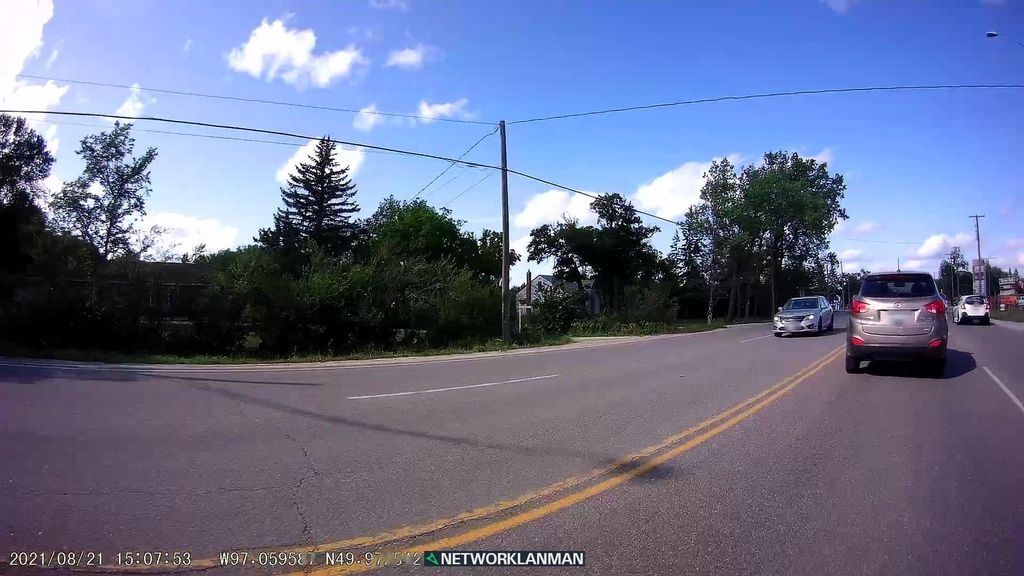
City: winnipeg